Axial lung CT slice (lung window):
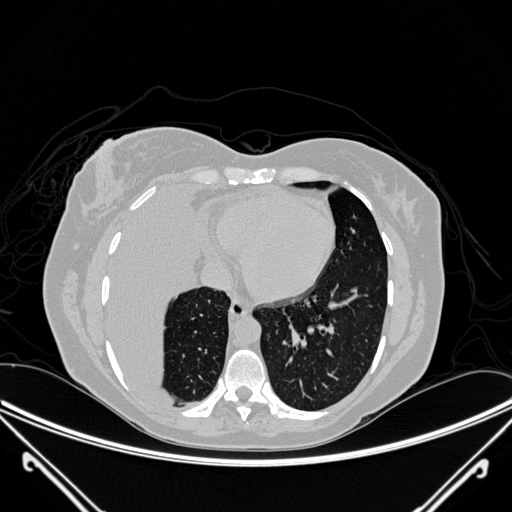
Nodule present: no